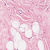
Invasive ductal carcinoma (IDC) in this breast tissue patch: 0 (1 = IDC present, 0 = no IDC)